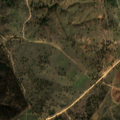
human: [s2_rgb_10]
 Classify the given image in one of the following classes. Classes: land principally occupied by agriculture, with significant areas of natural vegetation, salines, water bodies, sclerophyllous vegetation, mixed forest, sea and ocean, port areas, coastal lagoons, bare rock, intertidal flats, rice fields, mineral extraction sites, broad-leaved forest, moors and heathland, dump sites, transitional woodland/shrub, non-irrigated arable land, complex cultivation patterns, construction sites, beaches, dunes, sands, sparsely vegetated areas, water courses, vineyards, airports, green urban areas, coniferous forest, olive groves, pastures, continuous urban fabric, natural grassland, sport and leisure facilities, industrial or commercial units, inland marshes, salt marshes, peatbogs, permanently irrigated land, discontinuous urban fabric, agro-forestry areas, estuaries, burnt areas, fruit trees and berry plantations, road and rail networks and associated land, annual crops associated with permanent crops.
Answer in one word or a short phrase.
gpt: non-irrigated arable land, pastures, agro-forestry areas, broad-leaved forest, transitional woodland/shrub